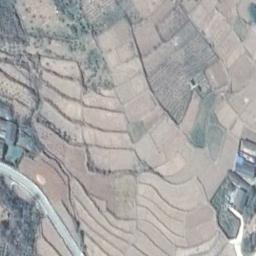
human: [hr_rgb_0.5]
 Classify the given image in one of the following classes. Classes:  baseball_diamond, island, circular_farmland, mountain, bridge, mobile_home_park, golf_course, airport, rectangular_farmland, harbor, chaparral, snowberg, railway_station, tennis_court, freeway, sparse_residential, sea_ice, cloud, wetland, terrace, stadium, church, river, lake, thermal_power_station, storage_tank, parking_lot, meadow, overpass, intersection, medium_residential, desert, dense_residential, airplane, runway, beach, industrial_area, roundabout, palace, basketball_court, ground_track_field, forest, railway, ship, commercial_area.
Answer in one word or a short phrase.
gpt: terrace